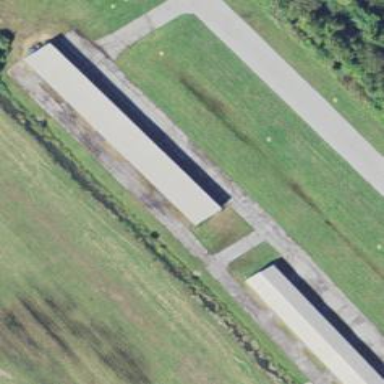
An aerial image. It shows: Hangar located at airport.